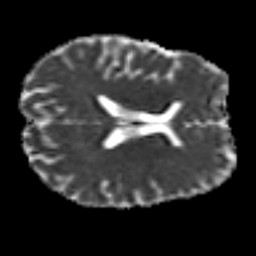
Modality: MD
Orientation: axial
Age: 38
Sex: male
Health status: ill
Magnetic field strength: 3 T
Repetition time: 8.4 s
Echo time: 0.0926 s